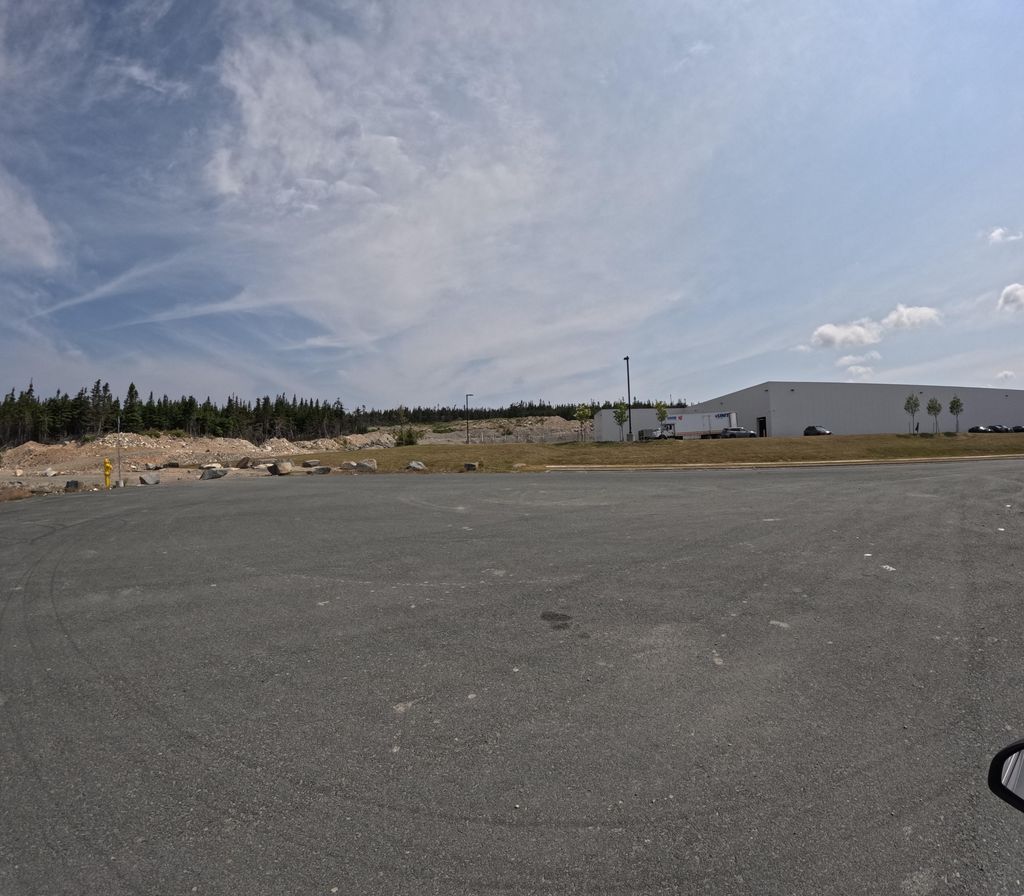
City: st_johns